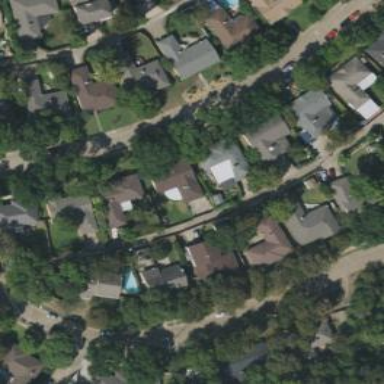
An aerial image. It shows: Alley classified as service road.